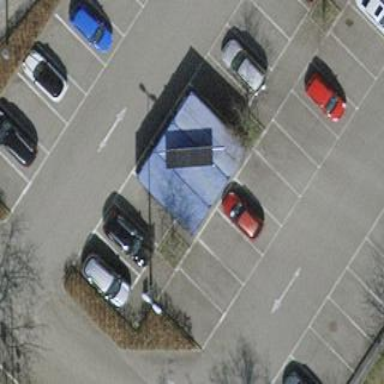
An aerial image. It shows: Bicycle parking facility.